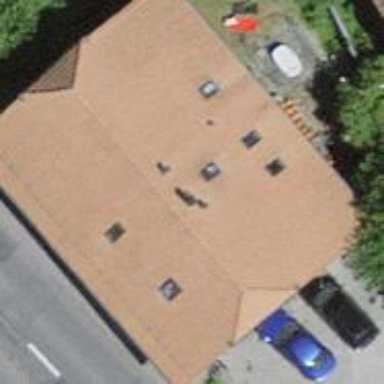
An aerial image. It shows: Residential building with half-hipped roof shape.